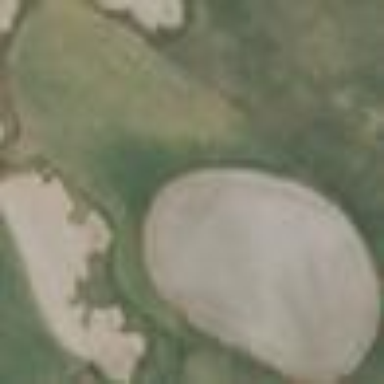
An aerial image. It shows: Scenic golf fairway.